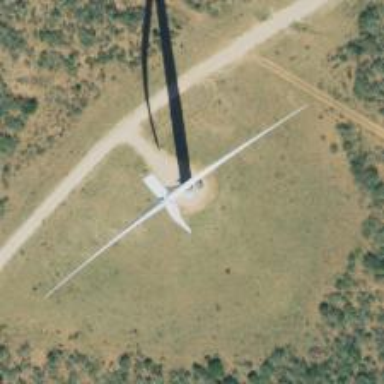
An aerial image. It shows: Wind generator in the form of horizontal axis wind turbine.